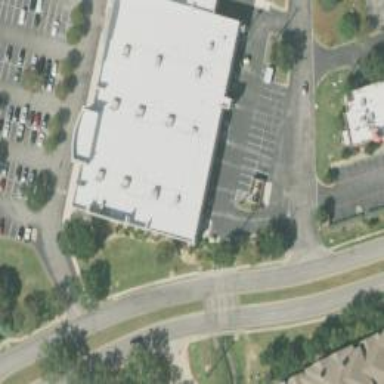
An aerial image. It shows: Part of building.